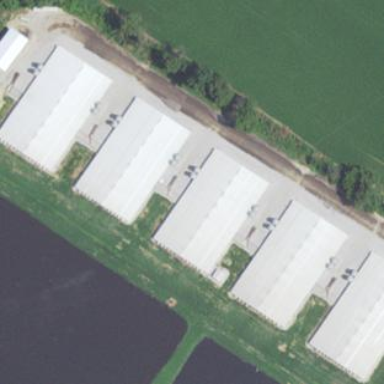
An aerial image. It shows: Farm auxiliary building.